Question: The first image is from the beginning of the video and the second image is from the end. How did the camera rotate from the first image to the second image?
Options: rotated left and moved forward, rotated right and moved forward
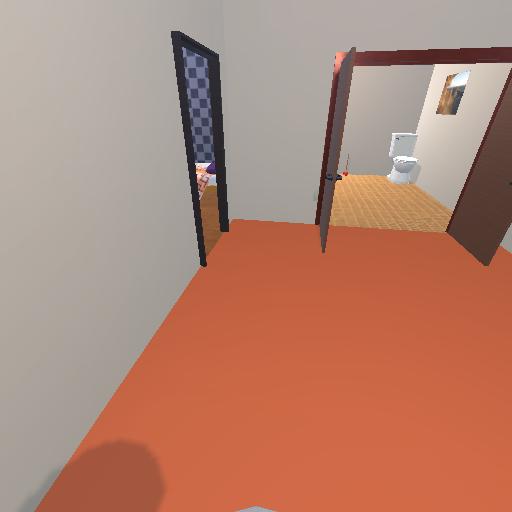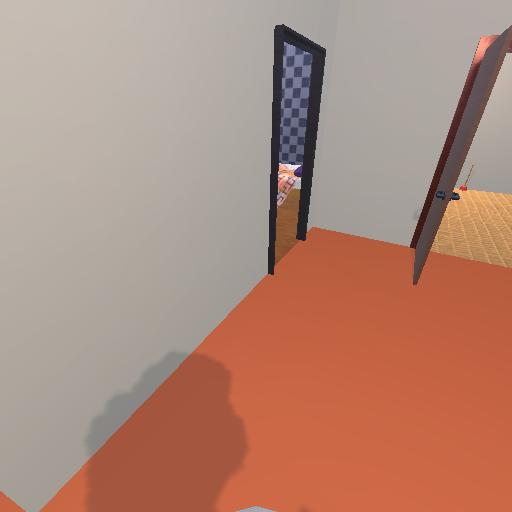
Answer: rotated left and moved forward